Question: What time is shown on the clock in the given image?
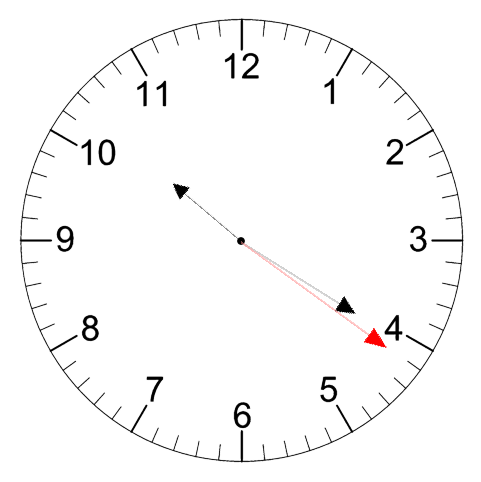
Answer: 10:20:21